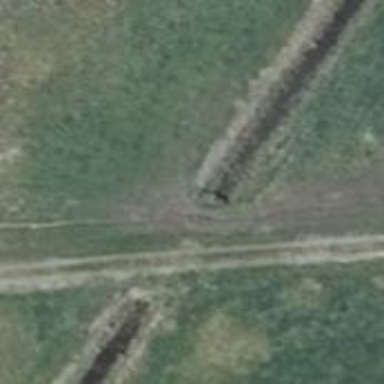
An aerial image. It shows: Culvert tunnel.